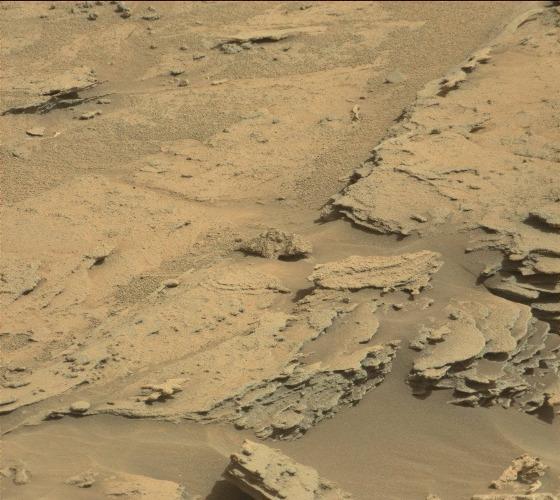
Terrain classes present: Bedrock, Gravel / Sand / Soil, Rock, Shadow